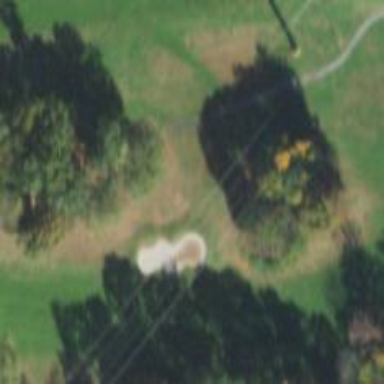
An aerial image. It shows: Grassy area designated as golf fairway.